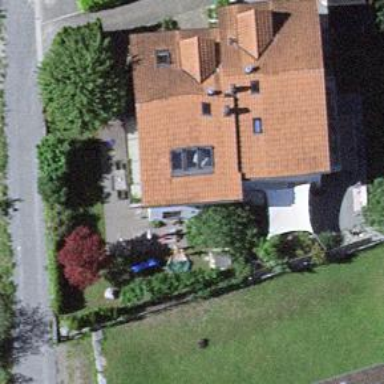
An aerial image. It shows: Semidetached house.